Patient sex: F
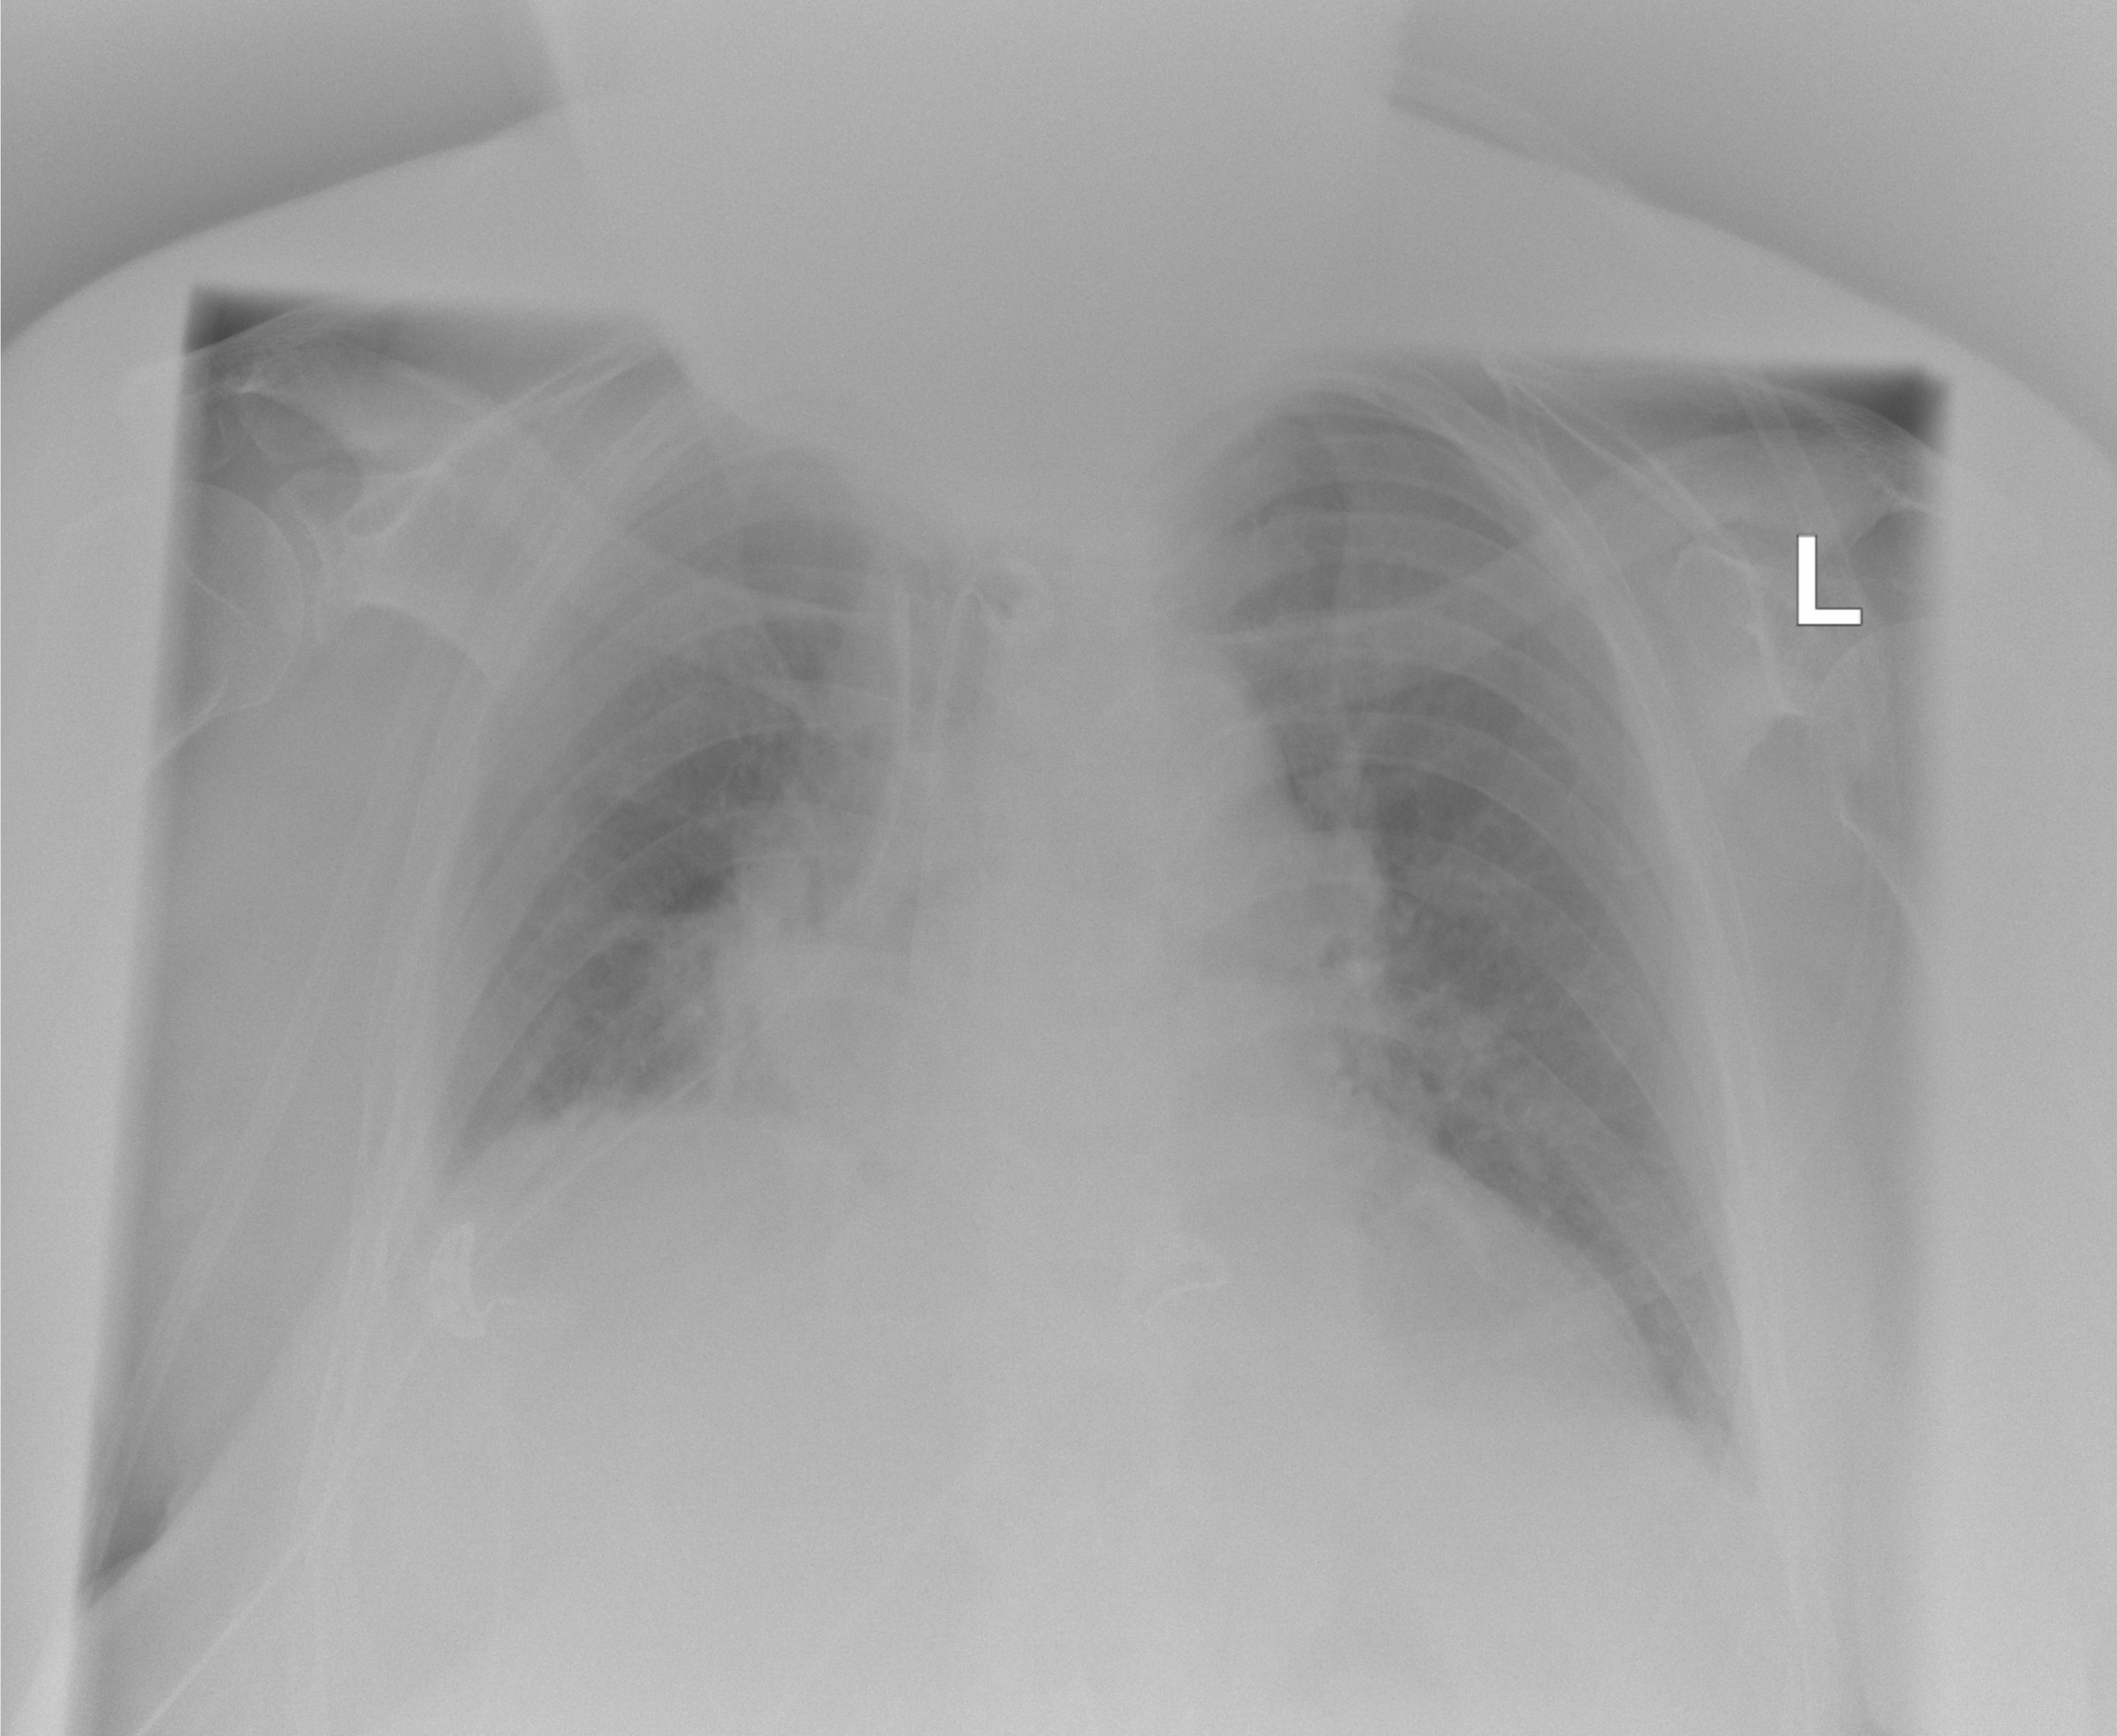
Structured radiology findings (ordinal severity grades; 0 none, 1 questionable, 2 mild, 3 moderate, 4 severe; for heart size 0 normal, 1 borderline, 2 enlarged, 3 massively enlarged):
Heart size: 0
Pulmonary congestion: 0
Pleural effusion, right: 1
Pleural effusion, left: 1
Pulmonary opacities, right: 0
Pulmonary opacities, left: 0
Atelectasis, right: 0
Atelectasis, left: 0